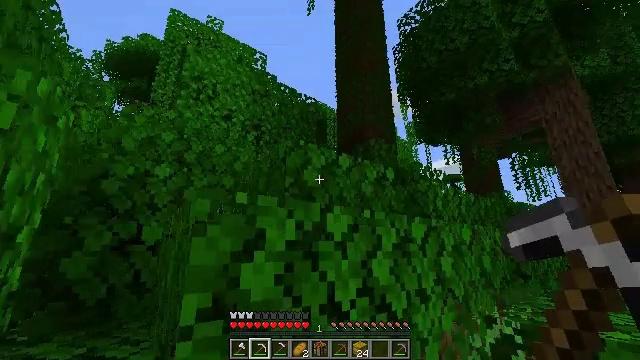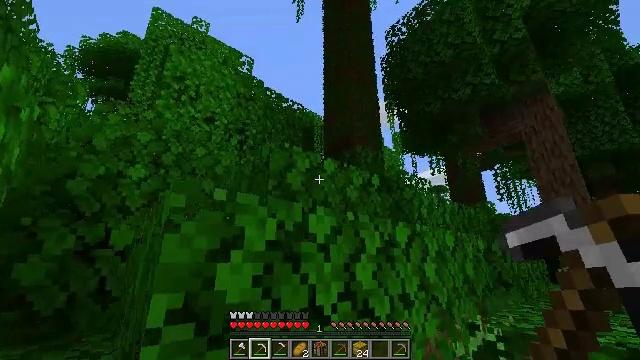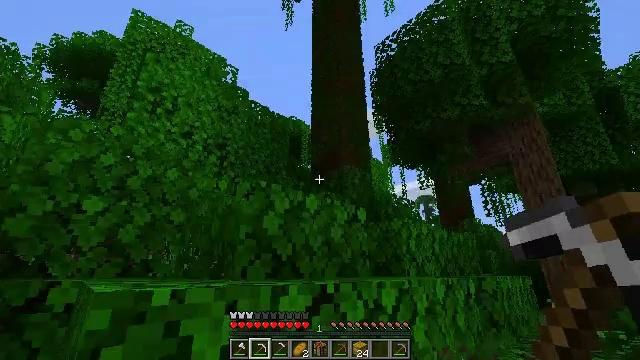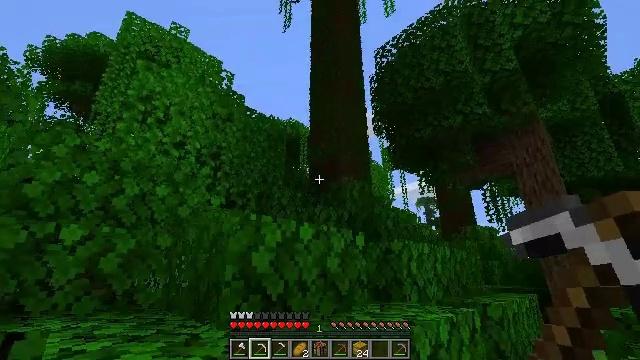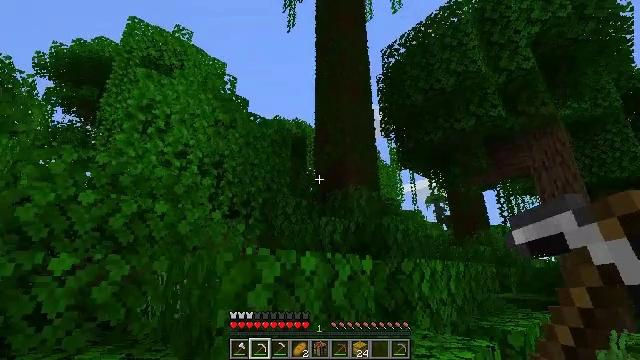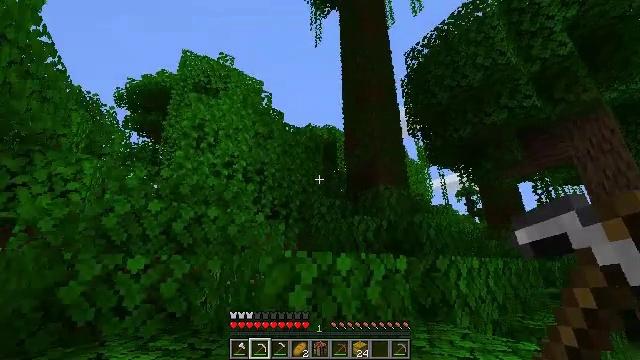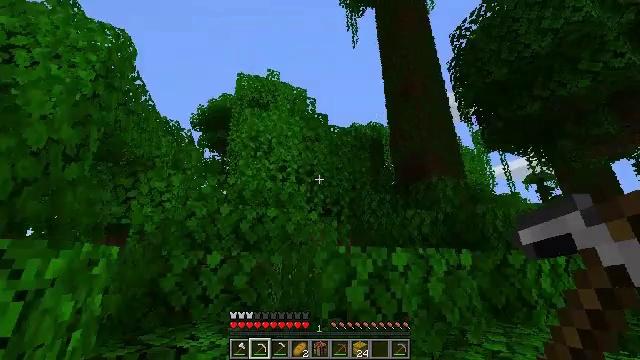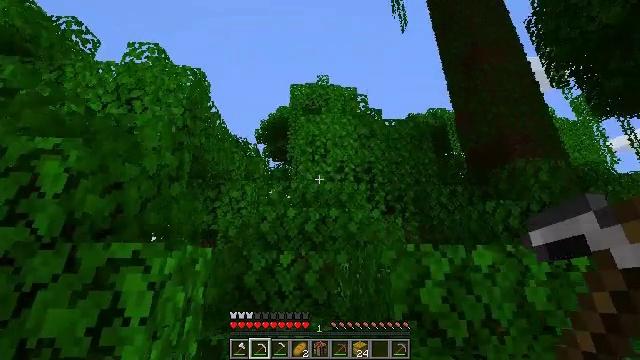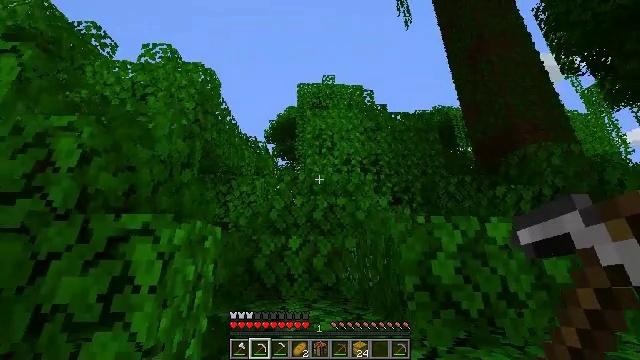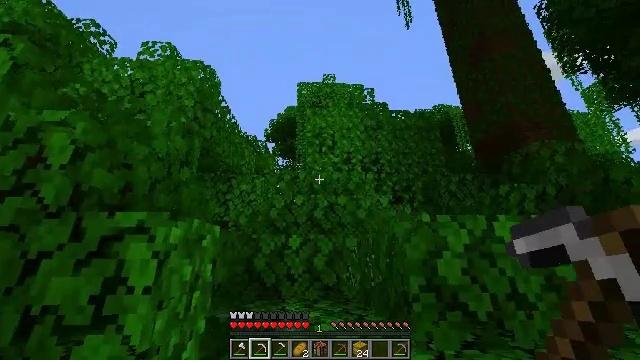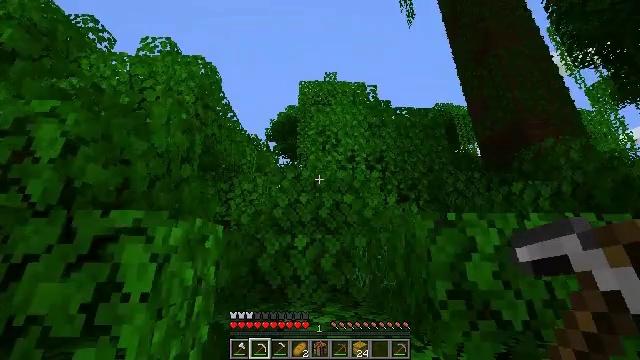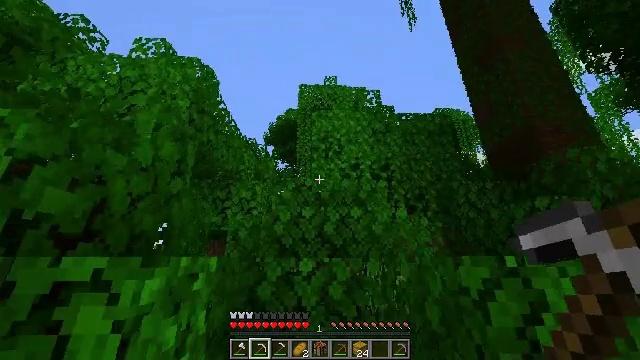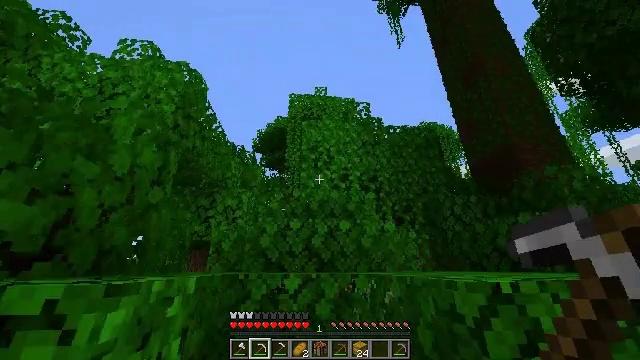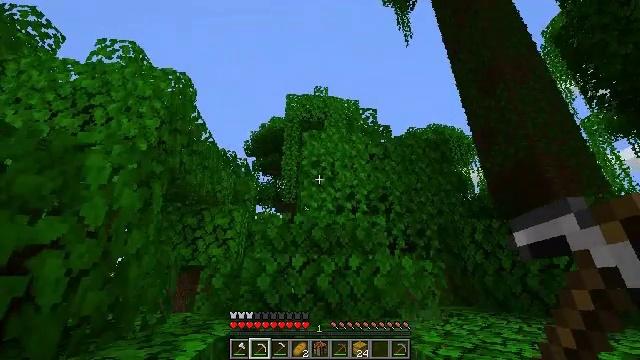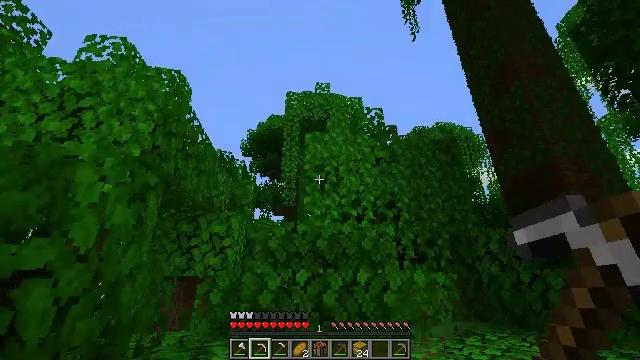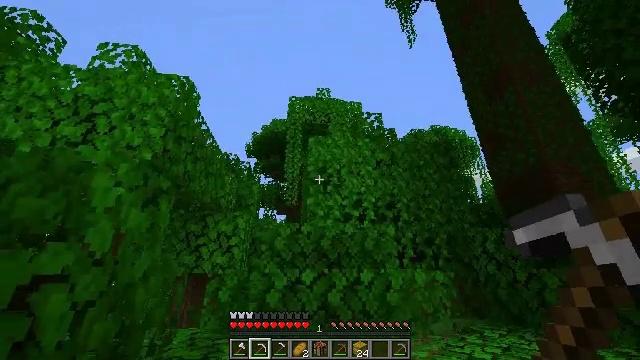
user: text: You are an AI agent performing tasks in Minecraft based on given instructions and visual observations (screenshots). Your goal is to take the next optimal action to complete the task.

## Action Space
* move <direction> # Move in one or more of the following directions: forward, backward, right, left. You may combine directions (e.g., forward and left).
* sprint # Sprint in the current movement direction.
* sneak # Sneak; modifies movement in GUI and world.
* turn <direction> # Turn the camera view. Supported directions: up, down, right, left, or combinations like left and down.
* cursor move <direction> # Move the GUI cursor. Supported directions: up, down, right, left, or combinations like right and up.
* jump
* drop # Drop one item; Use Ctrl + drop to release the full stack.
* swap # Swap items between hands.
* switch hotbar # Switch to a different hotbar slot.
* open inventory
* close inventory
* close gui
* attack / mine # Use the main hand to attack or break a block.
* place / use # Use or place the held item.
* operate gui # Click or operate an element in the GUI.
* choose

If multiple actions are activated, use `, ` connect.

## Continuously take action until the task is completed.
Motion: motion action
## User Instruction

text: Mine the jungle leaves to get saplings or sticks.
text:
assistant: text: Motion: move forward, sprint, turn right and up, jump
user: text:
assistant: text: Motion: move forward, sprint, turn right and up, jump
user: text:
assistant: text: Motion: move forward, sprint, jump
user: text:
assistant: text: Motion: move forward and move left, sprint, turn left, jump
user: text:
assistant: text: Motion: move forward and move left, sprint, turn left, jump
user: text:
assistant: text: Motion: move forward and move left, sprint, turn left, jump
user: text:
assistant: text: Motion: move forward and move left, sprint, turn left, jump
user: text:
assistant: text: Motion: move forward and move left, sprint, turn left, jump
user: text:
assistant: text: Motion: move forward and move left, sprint, jump
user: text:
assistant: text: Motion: move forward and move left, sprint, jump
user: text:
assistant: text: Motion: move forward and move left, sprint, jump
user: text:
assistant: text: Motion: move forward and move left, sprint, turn right and up, jump
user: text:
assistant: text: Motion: move forward and move left, sprint, jump
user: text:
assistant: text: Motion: move forward and move left, sprint, jump
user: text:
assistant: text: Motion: move forward and move left, sprint, jump
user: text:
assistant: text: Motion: move forward and move left, sprint, turn right, jump
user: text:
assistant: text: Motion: move forward, sprint, turn right and down, jump
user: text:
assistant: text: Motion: move forward, sprint, turn right and down, jump
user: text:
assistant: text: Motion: move forward, sprint, jump
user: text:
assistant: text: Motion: move forward, sprint, jump
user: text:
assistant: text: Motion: move forward, sprint, jump
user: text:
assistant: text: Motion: move forward, sprint, jump
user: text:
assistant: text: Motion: move forward, sprint, jump
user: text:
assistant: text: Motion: move forward, sprint, jump
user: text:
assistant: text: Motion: move forward, sprint, jump
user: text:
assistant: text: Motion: move forward, sprint, jump
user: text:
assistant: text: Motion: move forward, sprint, turn right and up, jump
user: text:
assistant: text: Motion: move forward, sprint, turn right and up, jump
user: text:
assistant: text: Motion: move forward, sprint, turn up, jump
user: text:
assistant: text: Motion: move forward, sprint, jump